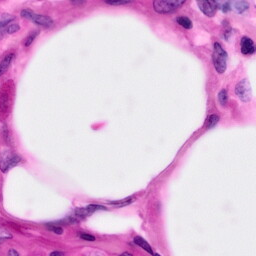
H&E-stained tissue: Pancreatic